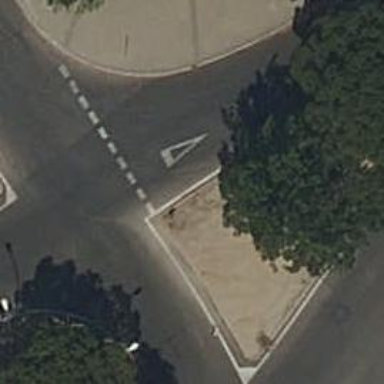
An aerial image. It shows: Road with "give way" sign.